Question: I have one tableview in my screen. I want to show that tableview in max that height only but I want to set its height according to row. If there is two row then it height should be up to two row. Other part of table view should not be shown.

You can see right now there is two row only but table height is more so it is showing that part.I want to set table height dynamically. I dont know how to set. I also google it but though I dont find any solution
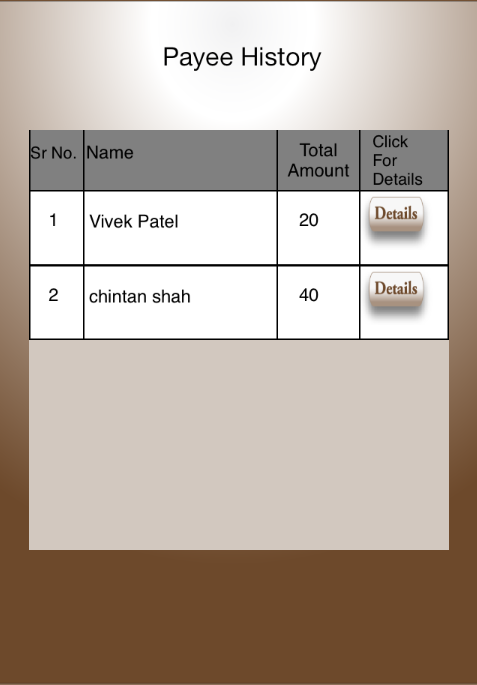
Answer: Get the number of row first and then multiply it by height of individual row.
'''
float height = (no_of_row) * row_height + header_height; // 4*25.00 + 10
CGRect frame = CGRectMake(self.table.frame.origin.x, self.table.frame.origin.y, self.view.frame.size.width, height);
self.table.frame =frame;
'''